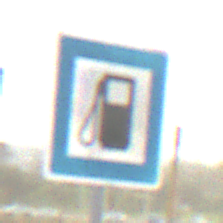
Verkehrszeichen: Tankstelle
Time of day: MorningAfternoon
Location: Outdoor (Suburban)
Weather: PartlyCloudy
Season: NotSpecified
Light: Natural